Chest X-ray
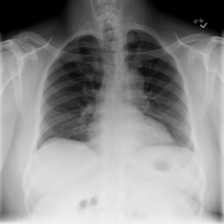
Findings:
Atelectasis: negative
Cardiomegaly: negative
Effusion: negative
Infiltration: negative
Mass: negative
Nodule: negative
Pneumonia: negative
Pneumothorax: negative
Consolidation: negative
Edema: negative
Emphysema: negative
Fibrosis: negative
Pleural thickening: negative
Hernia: negative